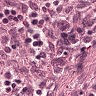
Metastatic tissue present: no